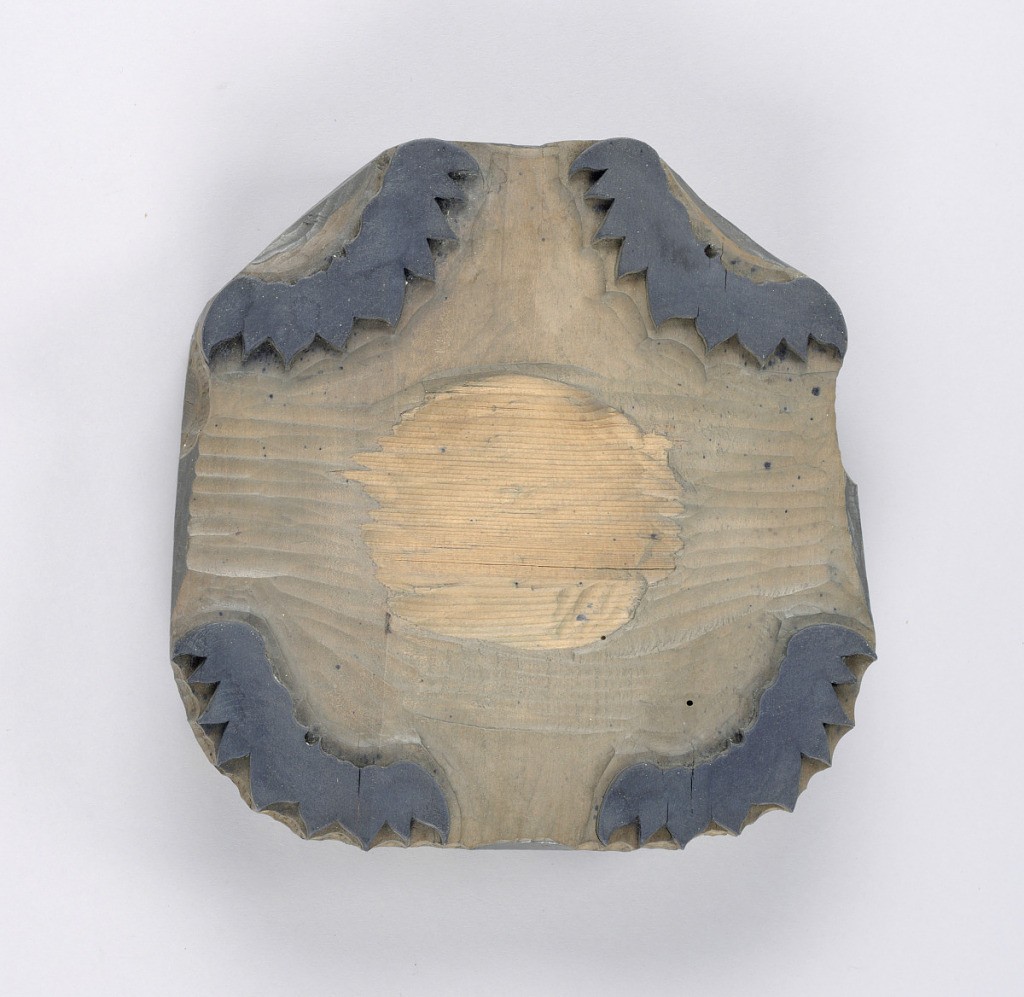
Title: Printing block
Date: late 19th century
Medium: wood
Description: One from a set of five blocks for printing textiles. This would presumably have been the last in the series to be printed on the theory that the lightest color was printed first and the darkest last.